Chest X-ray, PA view. Patient: 47 years old, sex M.
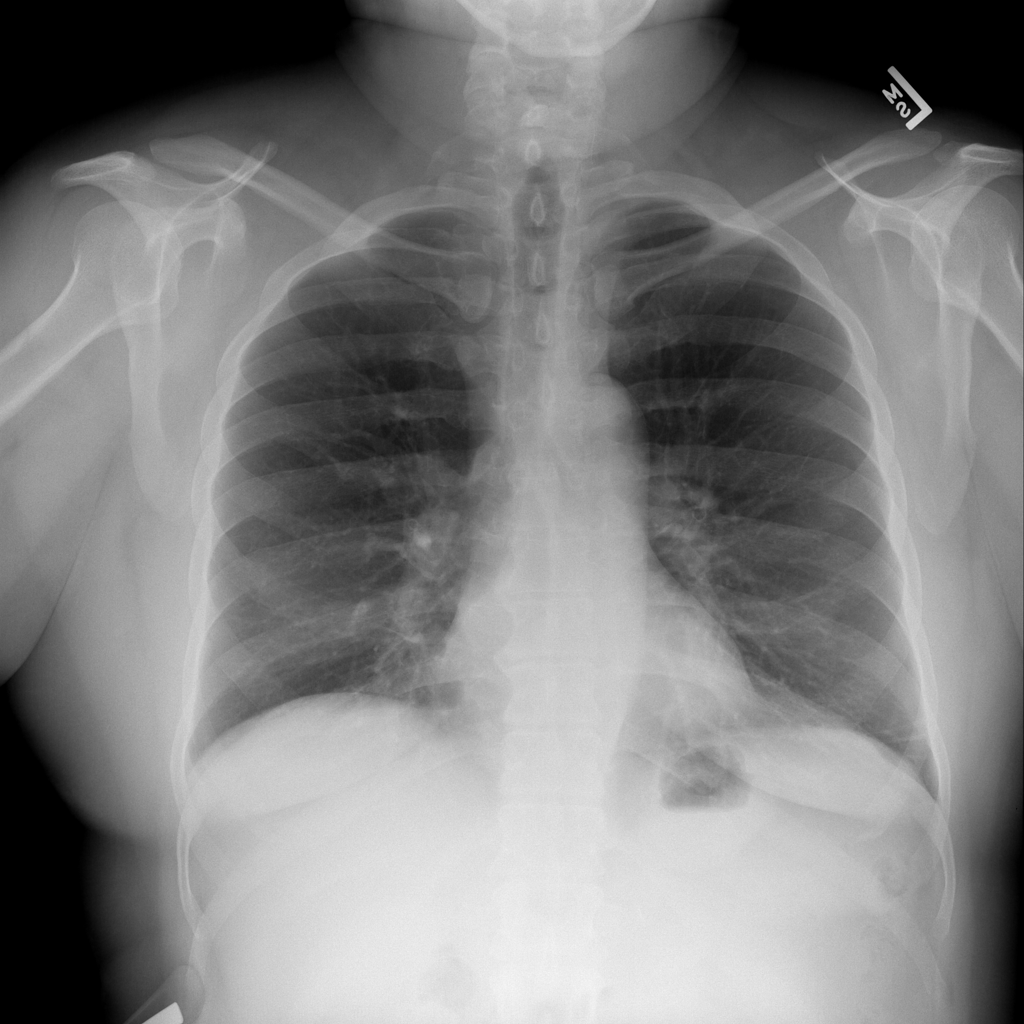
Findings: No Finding